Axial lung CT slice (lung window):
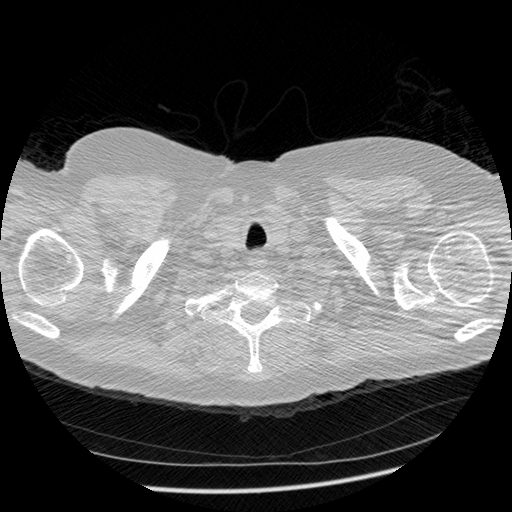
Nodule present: no